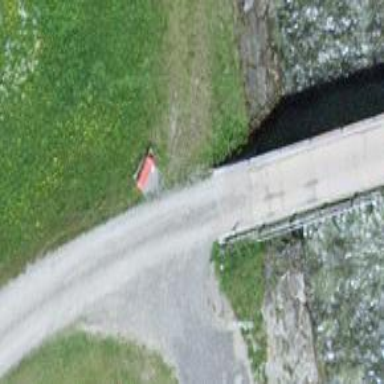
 featuring grade 2 unhewn cobblestone surface."